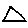
Label: triangle